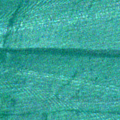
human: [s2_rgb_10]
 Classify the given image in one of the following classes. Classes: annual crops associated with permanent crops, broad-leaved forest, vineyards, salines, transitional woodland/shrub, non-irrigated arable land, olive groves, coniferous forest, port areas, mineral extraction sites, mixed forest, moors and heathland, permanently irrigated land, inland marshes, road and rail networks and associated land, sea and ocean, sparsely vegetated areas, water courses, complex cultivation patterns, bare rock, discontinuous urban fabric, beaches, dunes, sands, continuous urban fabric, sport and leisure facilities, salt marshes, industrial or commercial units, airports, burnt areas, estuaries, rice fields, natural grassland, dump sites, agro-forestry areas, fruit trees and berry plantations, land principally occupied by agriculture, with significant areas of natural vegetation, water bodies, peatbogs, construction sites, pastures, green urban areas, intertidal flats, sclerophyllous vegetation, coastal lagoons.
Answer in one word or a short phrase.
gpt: sea and ocean